Field crop: tomato
Growth stage: 2
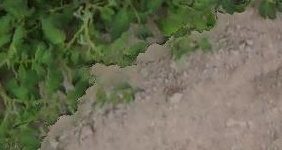
Species: tomato